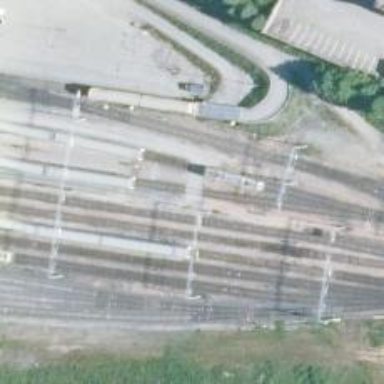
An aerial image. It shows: Level crossing with saltire marking.